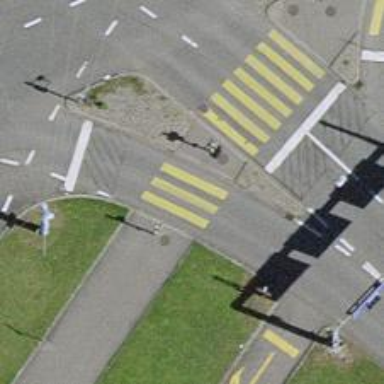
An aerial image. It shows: Road crossing with traffic signals.